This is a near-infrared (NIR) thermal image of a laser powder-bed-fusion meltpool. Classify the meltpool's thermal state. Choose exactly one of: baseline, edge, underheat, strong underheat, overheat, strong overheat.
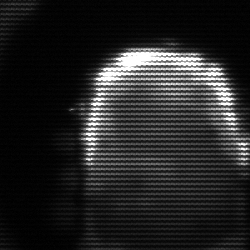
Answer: baseline